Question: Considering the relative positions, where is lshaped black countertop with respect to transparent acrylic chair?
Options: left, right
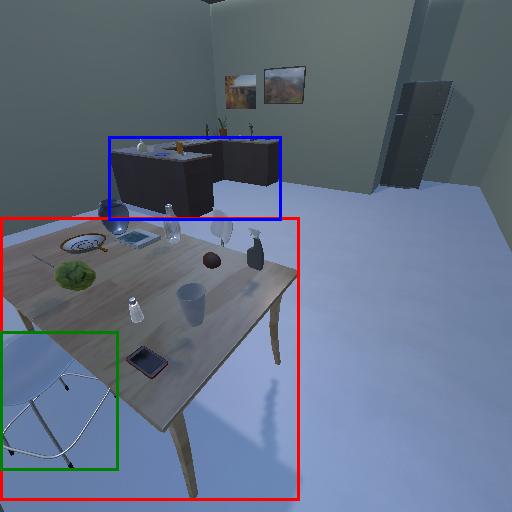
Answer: left